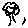
Label: tree